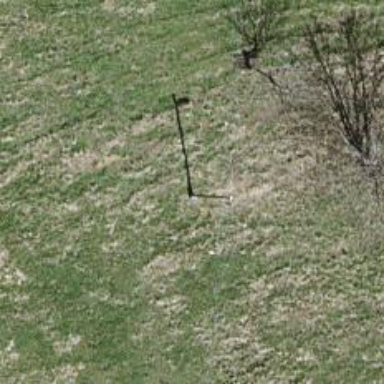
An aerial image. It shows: Power pole.